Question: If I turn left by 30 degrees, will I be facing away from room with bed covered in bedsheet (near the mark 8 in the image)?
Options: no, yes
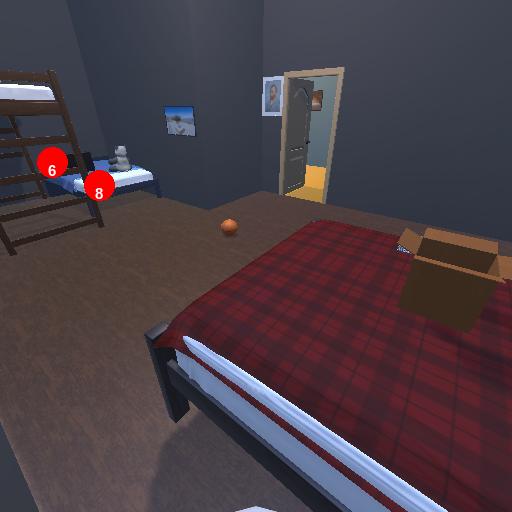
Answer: no